Question: I have to add one background rectangle image on top of all rows in 'UITableView'.
For example, please check the below reference image where a red arrow indicates this image.
This image is appended in tableview itself, because if I scroll the 'tableView', this image moves alongwith it.

I'd like to know how to insert such an image on top of all rows in 'UITableView'.
I added UITableView in XIB and displaying contents handled in coding.
Please help!
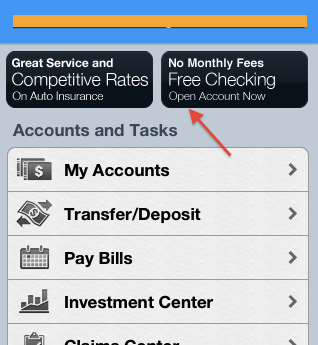
Answer: The 'UITableView' has 'tableHeaderView' property
Example:
'''
UIView *header = [[UIView alloc] initWithFrame:CGRectMake(0.0f, 0.0f, 320.0f, 130.0f)];
UIImageView *thumbnail = [[UIImageView alloc] initWithFrame:CGRectMake(0.0f, 0.0f, 320.0f, 130.0f)];
[thumbnail setImageWithURL:[NSURL URLWithString:[[initDictionary objectForKey:@"cover_image"] stringByAddingPercentEscapesUsingEncoding:NSUTF8StringEncoding]]];
thumbnail.contentMode = UIViewContentModeScaleAspectFill;
thumbnail.clipsToBounds = YES;
[header addSubview:thumbnail];
self.tableView.tableHeaderView = header;
'''
Ref: <URL>